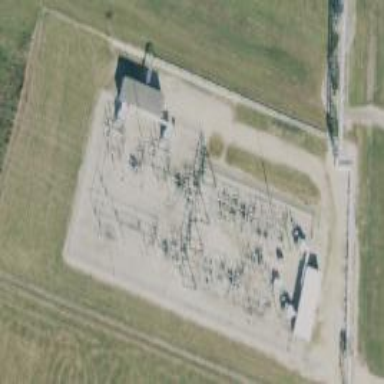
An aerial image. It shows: Switch for power supply.